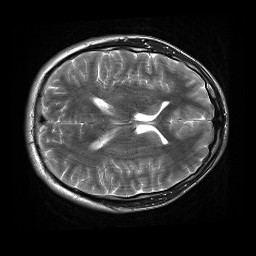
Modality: T2w
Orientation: axial
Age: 22
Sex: male
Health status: healthy
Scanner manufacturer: siemens
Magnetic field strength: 3 T
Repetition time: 4.01 s
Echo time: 0.116 s